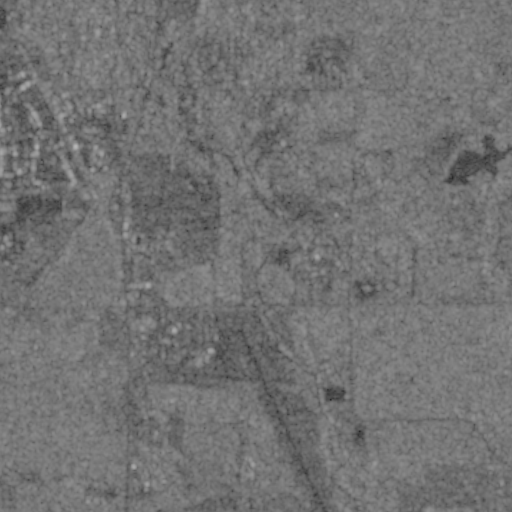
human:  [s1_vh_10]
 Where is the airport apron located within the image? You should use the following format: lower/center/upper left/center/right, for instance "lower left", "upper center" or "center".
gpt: The airport apron is located in the lower center of the image.
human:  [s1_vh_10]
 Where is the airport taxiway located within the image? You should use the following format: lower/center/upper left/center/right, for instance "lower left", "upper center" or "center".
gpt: The airport taxiway is located in the lower center of the image.
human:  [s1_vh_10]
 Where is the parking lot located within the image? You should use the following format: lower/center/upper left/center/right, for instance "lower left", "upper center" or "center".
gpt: The parking lot is located in the upper left of the image.
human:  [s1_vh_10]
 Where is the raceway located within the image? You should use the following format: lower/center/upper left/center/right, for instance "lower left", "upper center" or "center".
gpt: The raceway is located in the lower center of the image.
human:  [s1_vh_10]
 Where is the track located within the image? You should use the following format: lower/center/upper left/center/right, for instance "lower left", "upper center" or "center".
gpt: The track is located in the upper left of the image.
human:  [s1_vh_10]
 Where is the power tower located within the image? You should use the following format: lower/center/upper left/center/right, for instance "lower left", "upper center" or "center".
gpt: There is no power tower in the image.

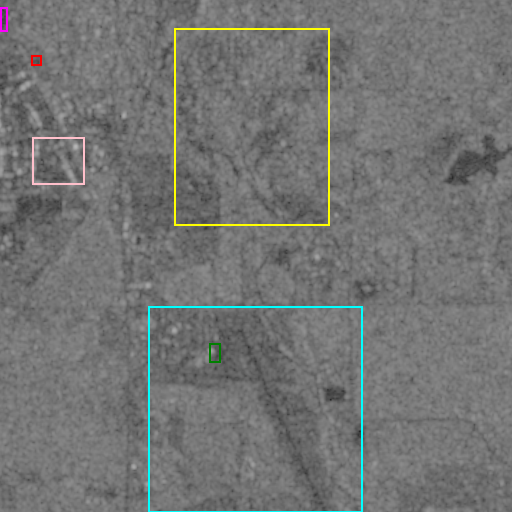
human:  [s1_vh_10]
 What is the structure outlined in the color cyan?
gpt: The structure outlined in cyan is an airport.
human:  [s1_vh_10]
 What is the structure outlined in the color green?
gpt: The structure outlined in green is an airport apron.
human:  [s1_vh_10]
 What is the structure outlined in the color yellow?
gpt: The structure outlined in yellow is a park.
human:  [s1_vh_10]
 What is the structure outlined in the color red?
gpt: The structure outlined in red is a parking lot.
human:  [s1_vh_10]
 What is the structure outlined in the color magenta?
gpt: The structure outlined in magenta is a track.
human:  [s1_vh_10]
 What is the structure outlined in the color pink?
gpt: The structure outlined in pink is a building.
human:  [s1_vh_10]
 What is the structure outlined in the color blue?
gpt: There is no blue outline.